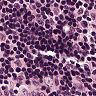
Metastatic tissue present: no